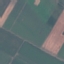
Label: AnnualCrop